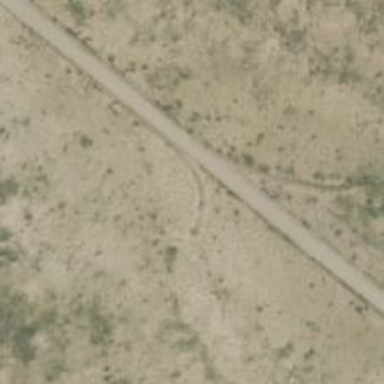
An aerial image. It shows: Unclassified road.